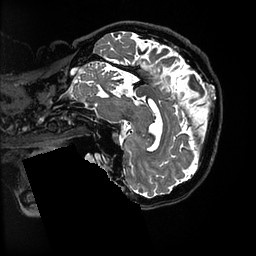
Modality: T2w
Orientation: sagittal
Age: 64
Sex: female
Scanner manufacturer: ge
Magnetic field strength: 3 T
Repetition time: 3.202 s
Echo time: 0.0665 s